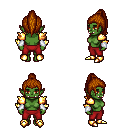
a pixel art fantasy rpg character, female body template, orc, green skin, gold arm armor, red pants, brunette long topknot hairstyle, white cloth bracers, gold boots, four views (front, back, left, right), 2x2 character sprite sheet, small pixel art, hard edges, no anti-aliasing